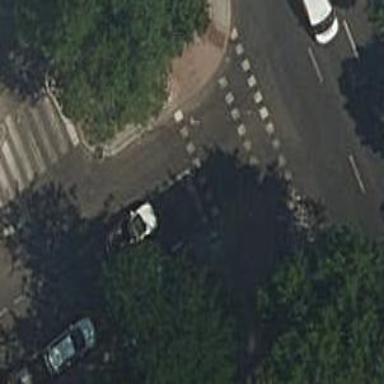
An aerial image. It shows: Zebra crossing with traffic signals. The crossing is marked by traffic lights.